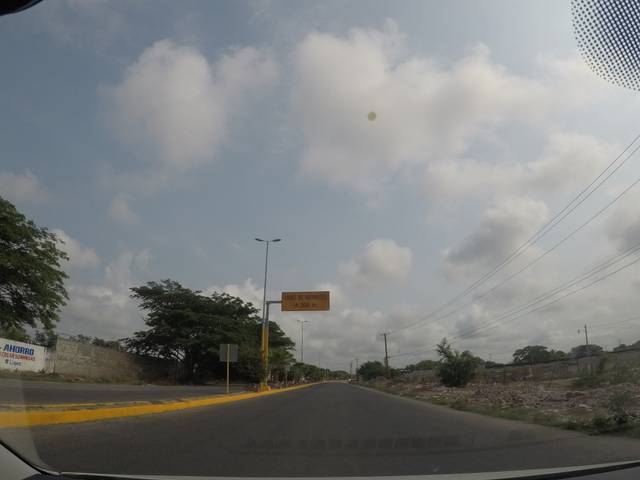
Region: Mexico
Coordinates: 16.459, -95.029